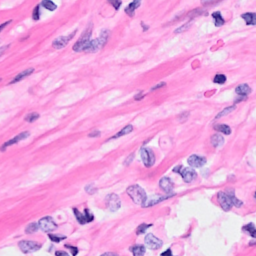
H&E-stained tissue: Breast